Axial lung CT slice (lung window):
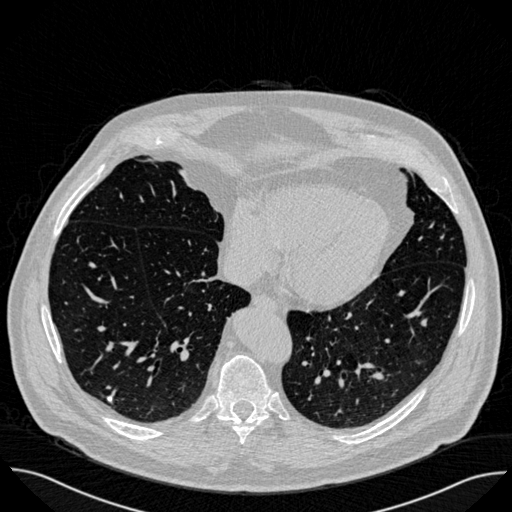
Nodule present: yes
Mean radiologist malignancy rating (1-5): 1